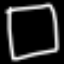
Label: square